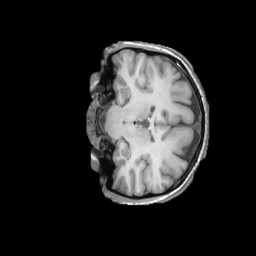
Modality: T1w
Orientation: coronal
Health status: ill
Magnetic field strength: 3 T